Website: home-depot
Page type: billing-address
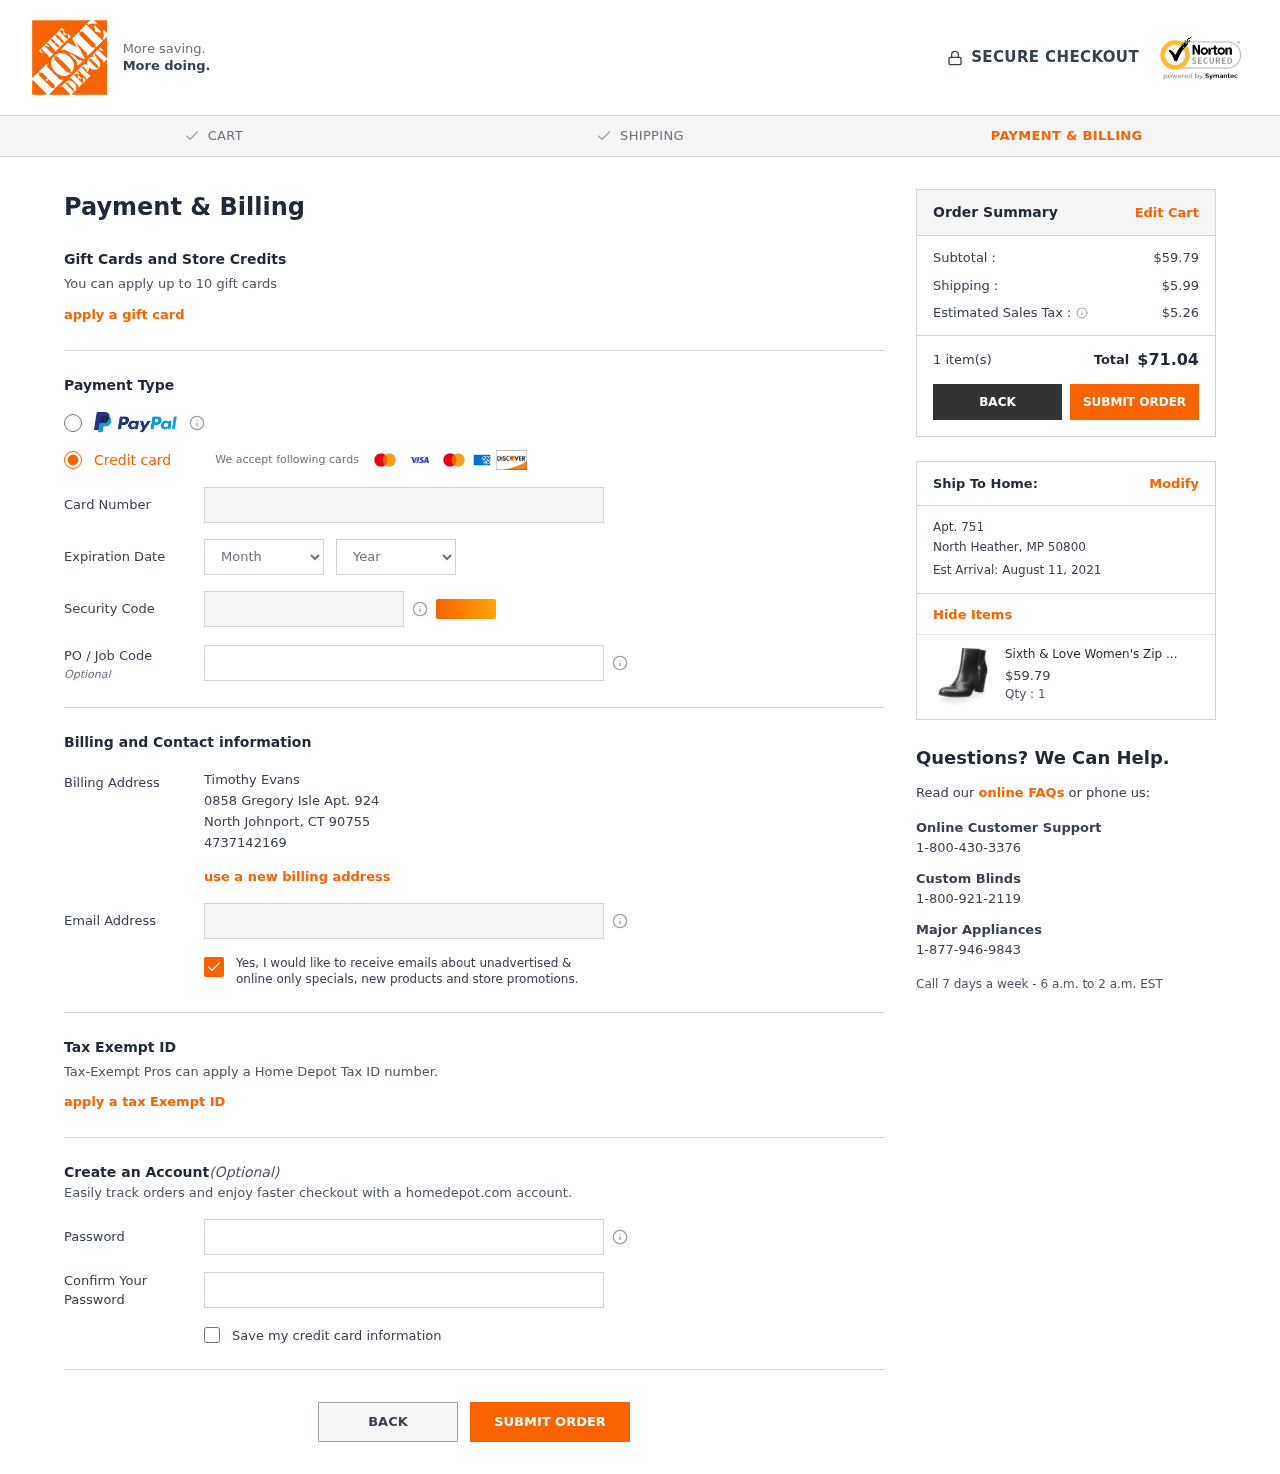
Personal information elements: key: PII_CARD_CVV
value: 169
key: PII_CARD_EXPIRY_MONTH
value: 04
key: PII_CARD_EXPIRY_YEAR
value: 26
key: PII_CARD_NUMBER
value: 2284 5800 2144 2649
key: PII_CITY
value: North Johnport
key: PII_CITY2
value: North Heather
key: PII_EMAIL
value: timothy.evans@yahoo.com
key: PII_FULLNAME
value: Timothy Evans
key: PII_PHONE
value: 4737142169
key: PII_POSTCODE
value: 90755
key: PII_POSTCODE2
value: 50800
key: PII_STATE_ABBR
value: CT
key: PII_STATE_ABBR2
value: MP
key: PII_STREET
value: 0858 Gregory Isle Apt. 924
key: PII_STREET2
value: Apt. 751
Product elements: key: PRODUCT1_NAME
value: Sixth & Love Women's Zip Bootie, Black, 7.5 M US
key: PRODUCT1_PRICE
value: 59.79
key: PRODUCT1_QUANTITY
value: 1
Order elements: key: ORDER_SUBTOTAL
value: $59.79
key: ORDER_SHIPPING_COST
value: $5.99
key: ORDER_TAX
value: $5.26
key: ORDER_NUM_ITEMS
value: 1 item(s)
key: ORDER_TOTAL
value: $71.04
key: ORDER_DELIVERY_DATE
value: Est Arrival: August 11, 2021